Interaction volume radius: 10 \u00c5
Interaction volume height: 15 \u00c5
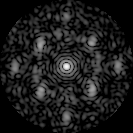
Disorder parameter: 0.5419